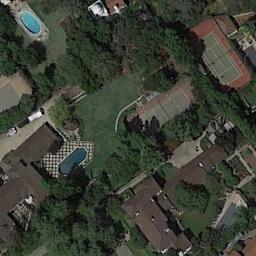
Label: tennis_court